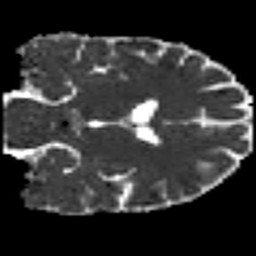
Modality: MD
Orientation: coronal
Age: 33
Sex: male
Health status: ill
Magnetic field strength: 3 T
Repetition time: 8.4 s
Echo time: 0.0926 s